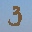
Label: 3